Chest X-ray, AP view. Patient: 57 years old, sex M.
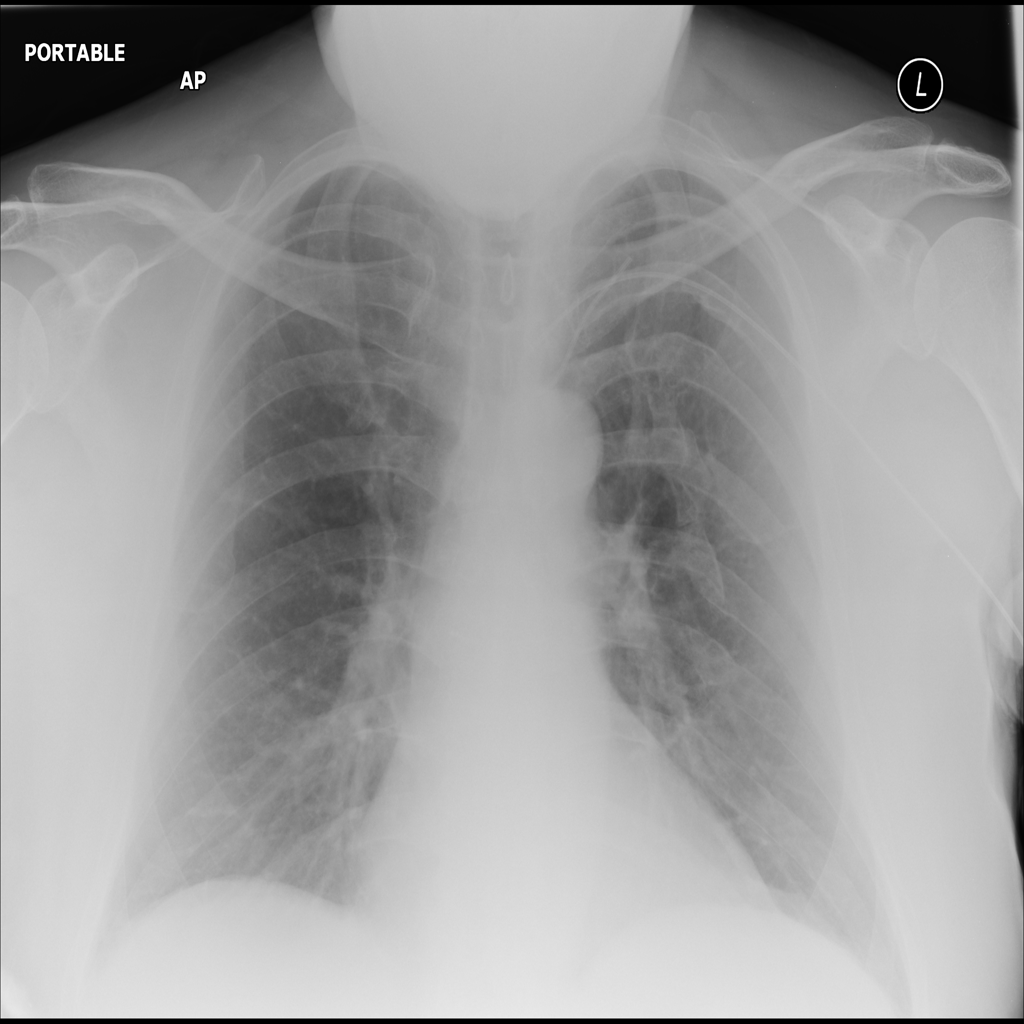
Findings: No Finding